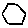
Label: hexagon